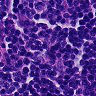
Metastatic tissue present: no